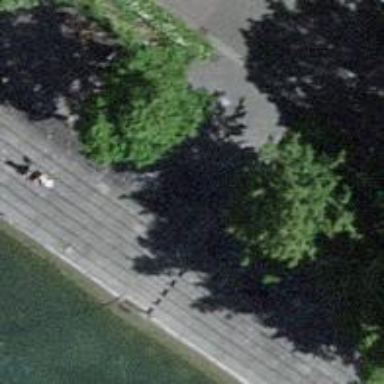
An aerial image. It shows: Road with steps.